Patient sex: M
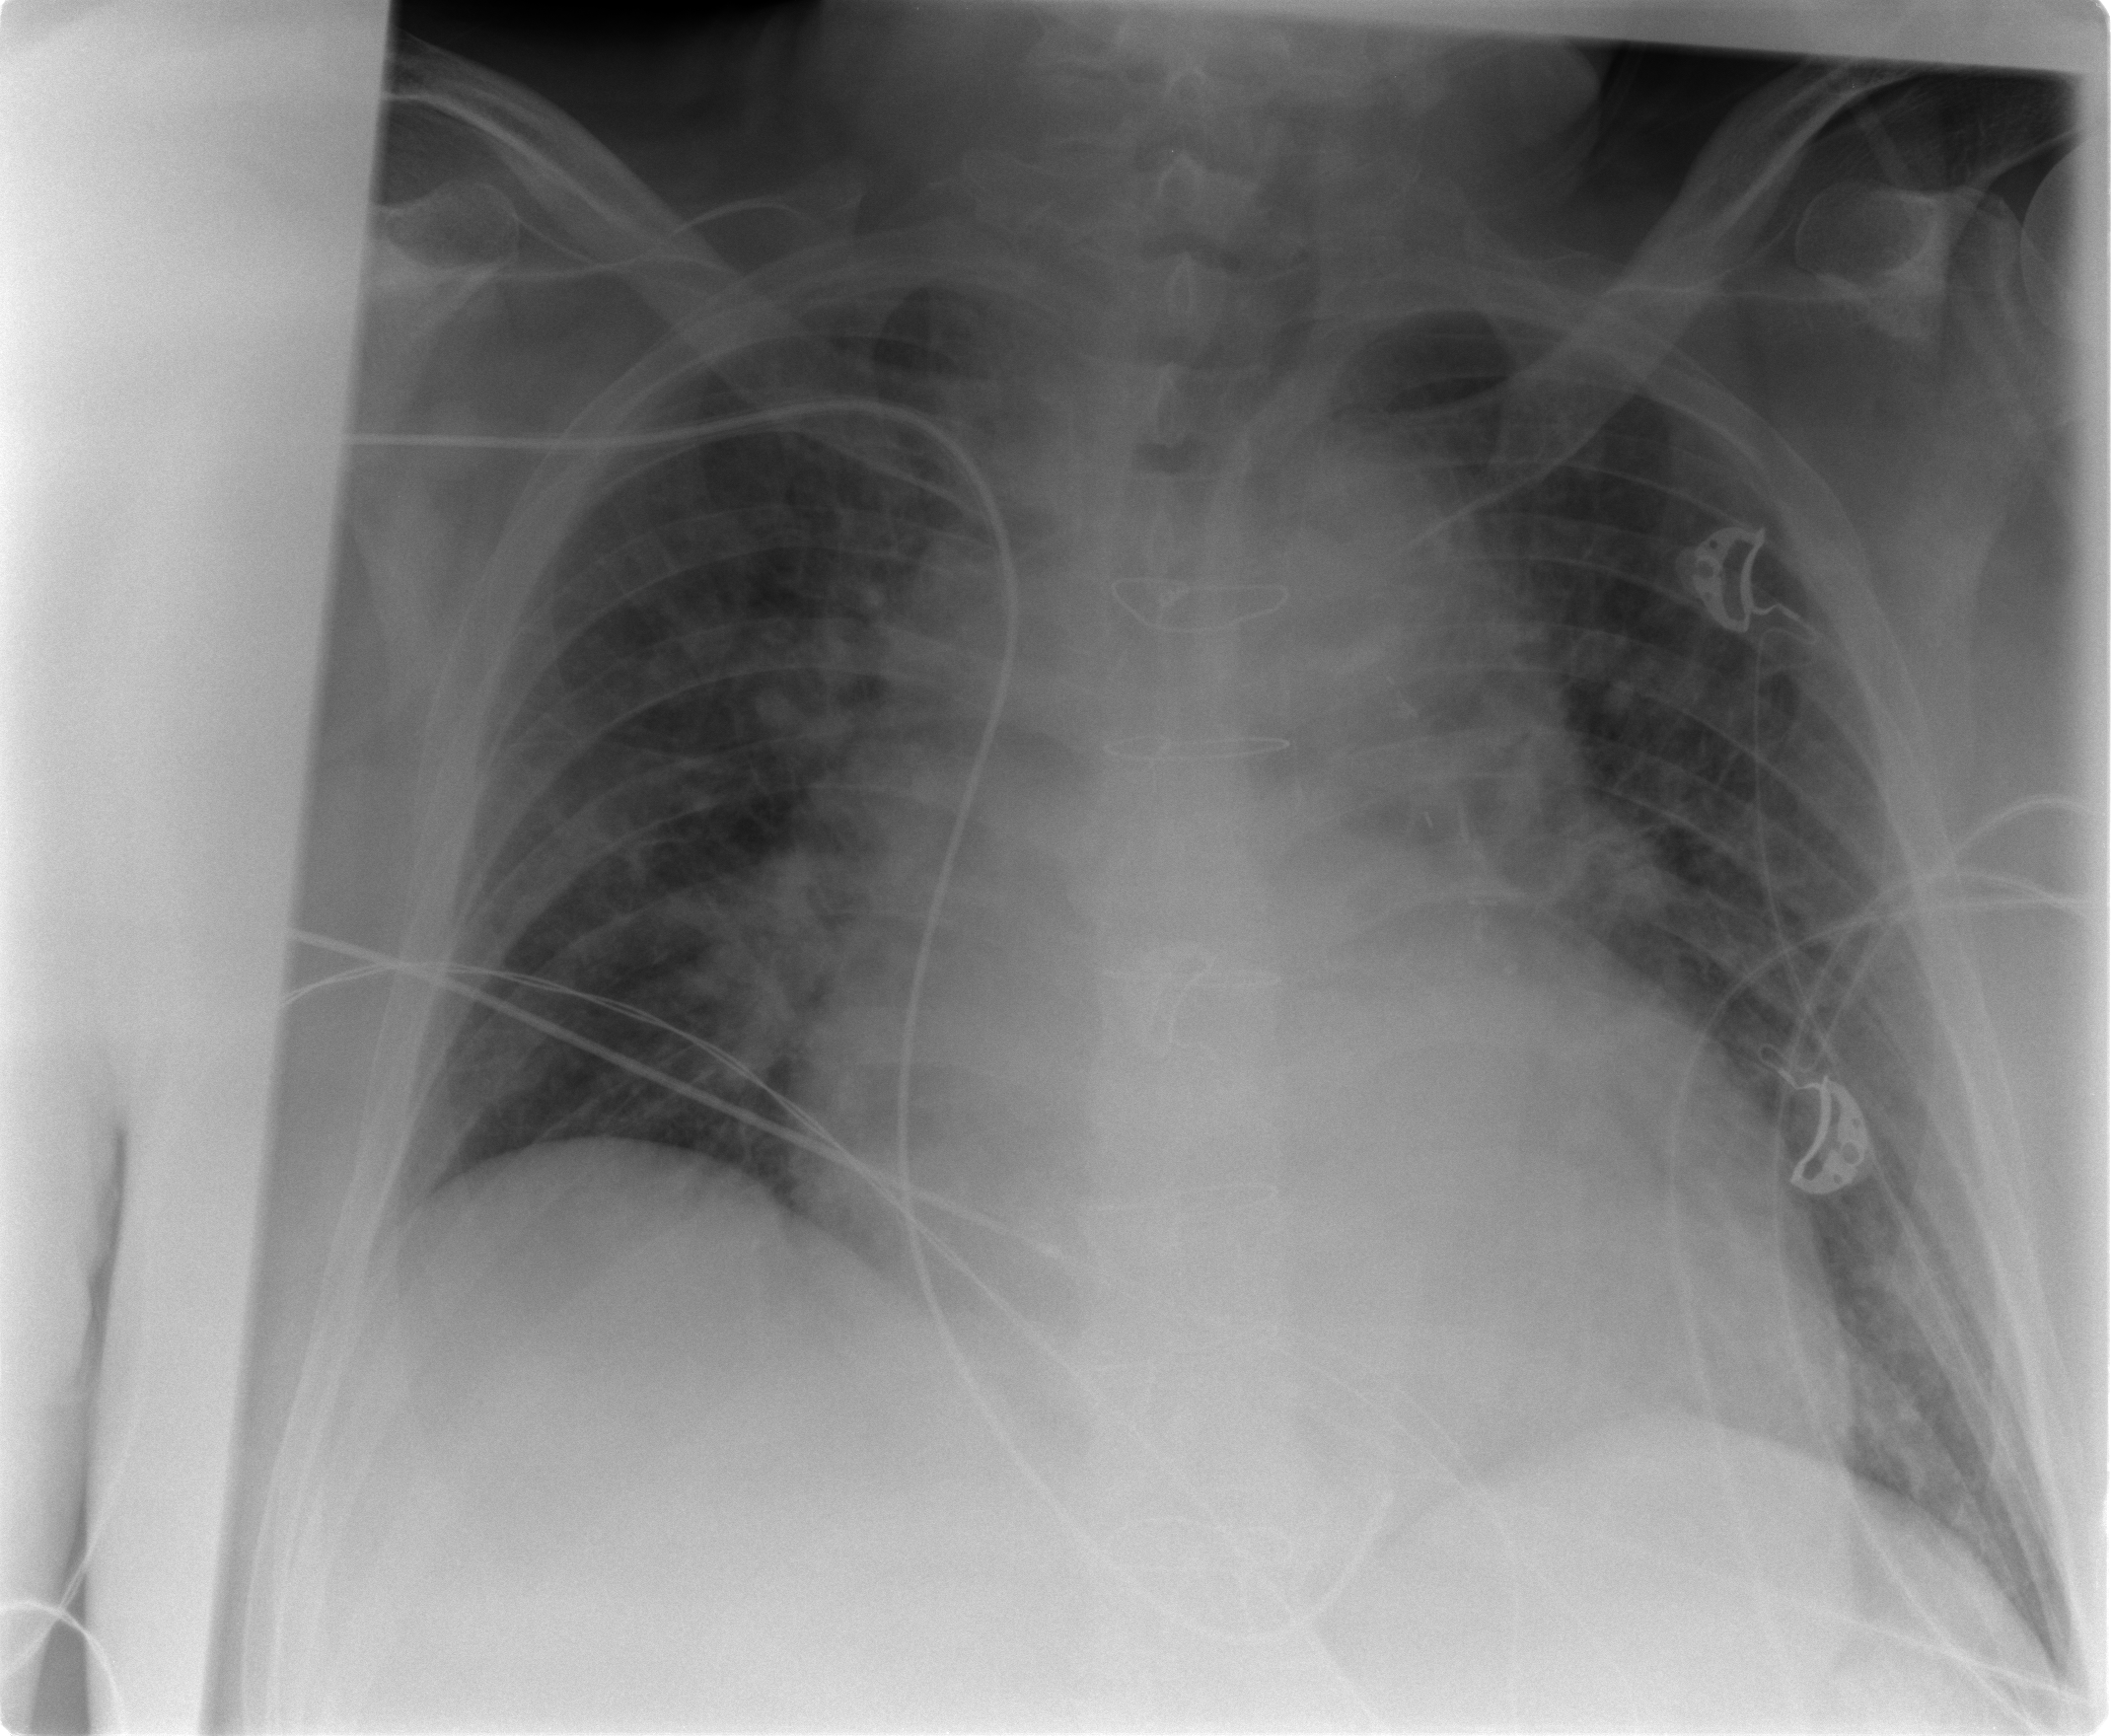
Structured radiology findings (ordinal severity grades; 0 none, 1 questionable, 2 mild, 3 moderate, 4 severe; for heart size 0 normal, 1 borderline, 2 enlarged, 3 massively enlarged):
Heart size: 3
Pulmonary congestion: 2
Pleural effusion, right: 0
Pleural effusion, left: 0
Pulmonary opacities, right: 0
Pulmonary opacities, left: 0
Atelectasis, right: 0
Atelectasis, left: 0